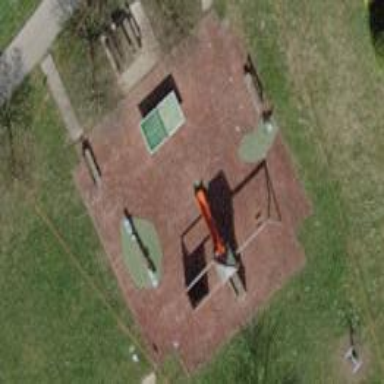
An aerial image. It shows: Playground area for leisure activities on the land.